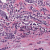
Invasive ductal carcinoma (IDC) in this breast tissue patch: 1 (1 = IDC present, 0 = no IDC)